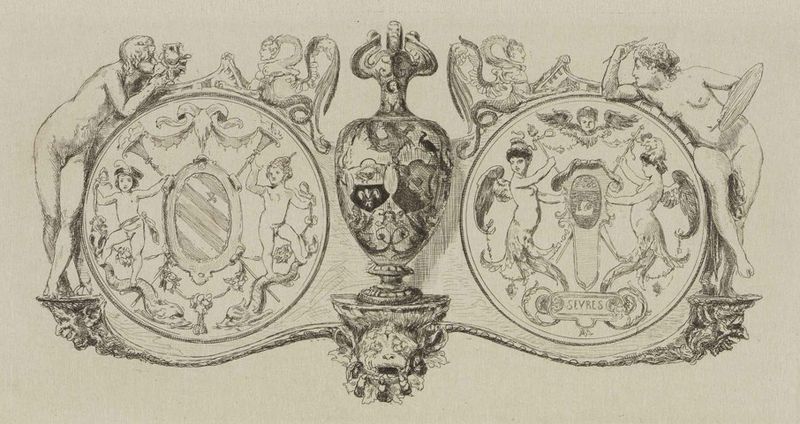
Titel: Zwei Medaillons im Fayence-Saal
Künstler: Max Klinger
Standort: Karlsruhe
Institution: Staatliche Kunsthalle Karlsruhe
Schlagwörter: akt, feuer, flügel, kopf, körper, mann, nackt, vogel, weiß, frauen, menschen, blume, busen, frankreich, frau, grau, hut, köpfe, männer, schwarz, skizze, zeichnung, rose, tiere, malerei, ornament, arm, barock, faru, federn, gesicht, mensch, rahmen, horn, spiegel, vögel, figur, kelch, reich, kind, klassizismus, verbindung, instrumente, musik, renaissance, boot, kinder, kreis, rund, affe, amphore, engel, krug, putte, putto, ranken, vase, schiff, schrift, küssen, papier, schwan, jungen, knaben, grafik, graphik, figuren, banner, jugendstil, weiblich, symmetrie, dekor, ornamente, verzierung, maler, malerin, kronleuchter, nackte, klimt, adam, eva, schild, waage, medaillon, porzellan, bayern, druck, jugenstil, stich, künstler, schilder, kreise, schlange, bleistift, stempel, helm, entwurf, kunst, künstlerin, malen, palette, pinsel, lilie, löwenkopf, gestalten, ranke, girlanden, verziert, wappen, verführung, statuen, männlich, teufel, mischwesen, musen, fabelwesen, historismus, löwe, trompeten, hörner, hermes, pokal, siegel, prunk, emblem, putten, kupferstich, putti, urne, schwar, drachen, sphinx, groteske, affen, latein, trompete, medaillons, detailiert, fackeln, tierköpfe, voll, prunkvoll, farbpalette, grotesken, ampore, grug, pfauen, fabeltiere, kartuschen, verschnörkelt, htu, sevres, harpyen, fleur de lys, wappenzier, wilder mann, rwappen, sirres, syres, lehnden, wilde leute, pfaune, kelh, papier zeichnung